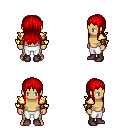
a pixel art fantasy rpg character, male body template, human, tanned skin, gold arm armor, white pants, red unkempt hairstyle, leather bracers, maroon shoes, four views (front, back, left, right), 2x2 character sprite sheet, small pixel art, hard edges, no anti-aliasing